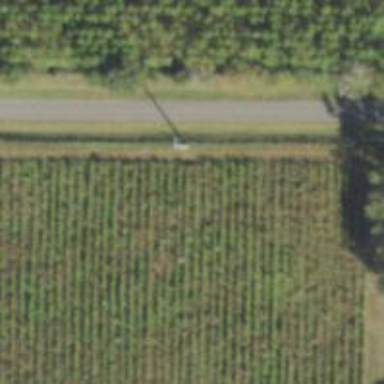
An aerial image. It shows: Power pole.